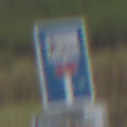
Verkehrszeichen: SackgasseRadverkehrFussgaengerDurchlaessig
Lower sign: HinweisGeaenderteVorfahrtVerkehrsfuehrungVerkehrsregelung3
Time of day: Midday
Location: Outdoor (Nature)
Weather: PartlyCloudy
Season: Autumn
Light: Natural